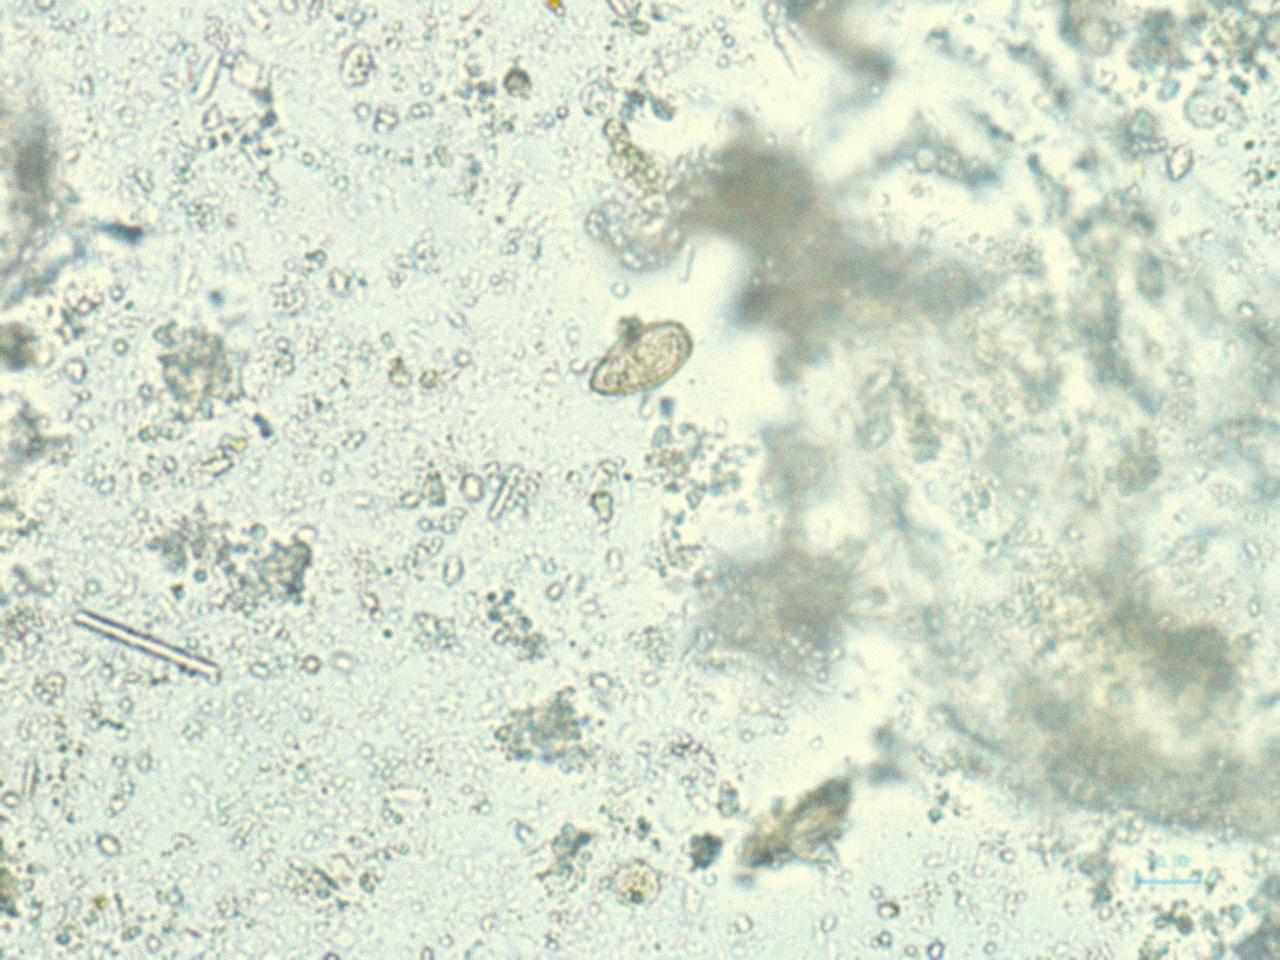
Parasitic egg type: Opisthorchis viverrine